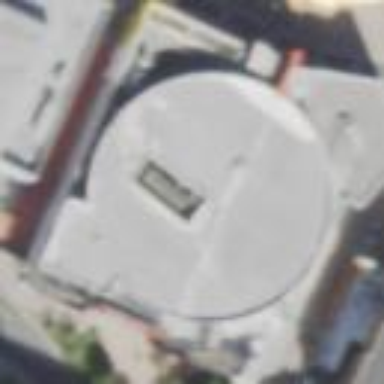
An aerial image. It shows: Building with bowling alley inside.